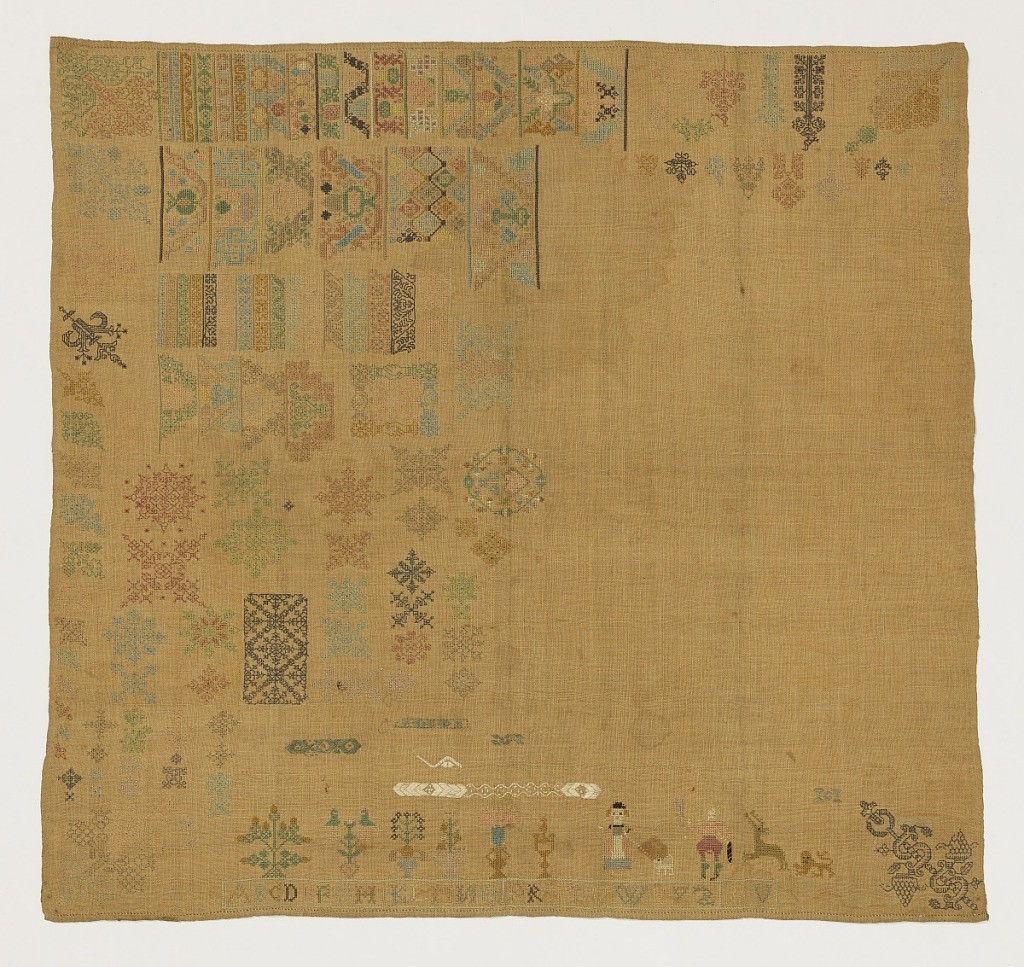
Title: Sampler
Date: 18th century
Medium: silk on linen Technique: embroidered on plain weave
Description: Unfinished sampler with many small areas of geometric, figural and bird motifs in multicolored silk on linen.